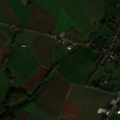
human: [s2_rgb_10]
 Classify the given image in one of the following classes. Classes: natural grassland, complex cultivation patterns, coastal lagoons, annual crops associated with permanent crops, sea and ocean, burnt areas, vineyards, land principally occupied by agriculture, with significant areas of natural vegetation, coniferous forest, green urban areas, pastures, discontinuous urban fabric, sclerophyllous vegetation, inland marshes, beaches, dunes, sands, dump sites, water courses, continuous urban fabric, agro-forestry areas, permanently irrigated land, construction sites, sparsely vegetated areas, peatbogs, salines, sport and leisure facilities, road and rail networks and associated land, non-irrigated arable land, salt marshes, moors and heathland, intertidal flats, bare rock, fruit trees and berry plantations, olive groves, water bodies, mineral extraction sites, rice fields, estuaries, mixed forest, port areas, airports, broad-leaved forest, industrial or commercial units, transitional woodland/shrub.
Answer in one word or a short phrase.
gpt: discontinuous urban fabric, non-irrigated arable land, pastures, complex cultivation patterns, broad-leaved forest